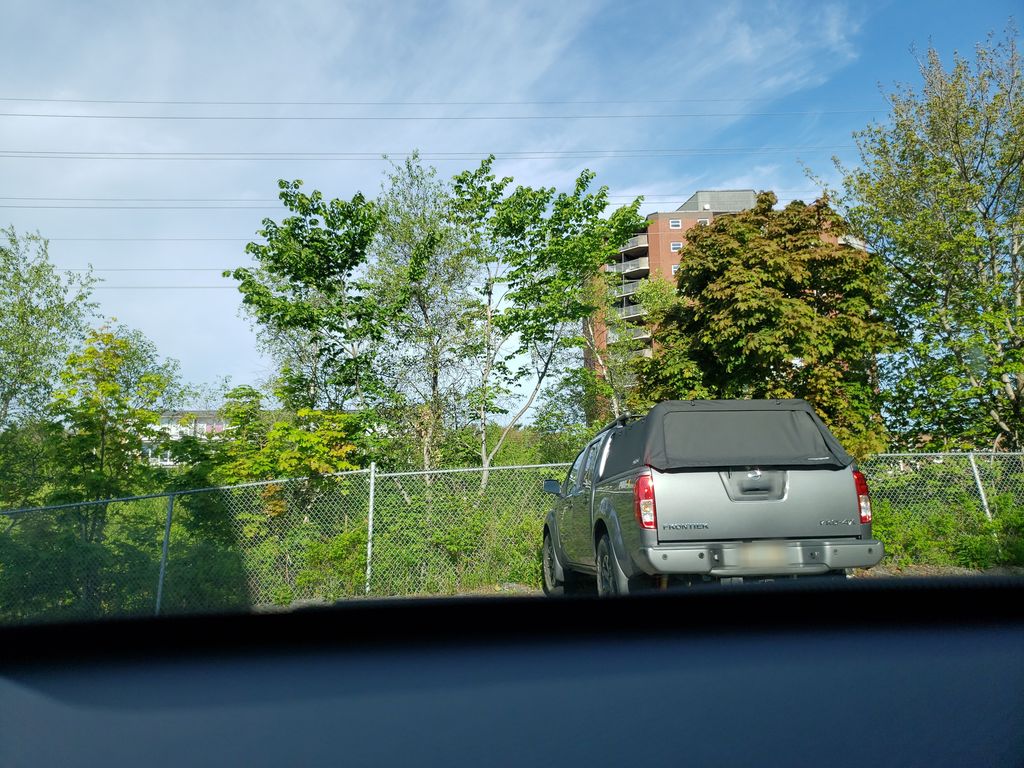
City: halifax